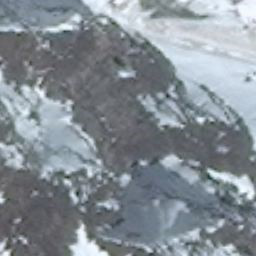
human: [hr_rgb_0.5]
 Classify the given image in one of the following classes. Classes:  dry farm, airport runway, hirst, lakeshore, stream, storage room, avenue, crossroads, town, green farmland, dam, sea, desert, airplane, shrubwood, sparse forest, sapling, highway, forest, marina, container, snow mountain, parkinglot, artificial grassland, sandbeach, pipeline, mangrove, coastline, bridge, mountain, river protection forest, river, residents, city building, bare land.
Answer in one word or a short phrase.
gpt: snow mountain